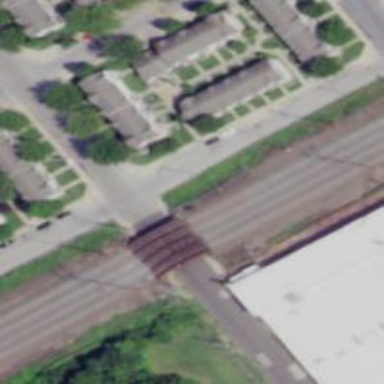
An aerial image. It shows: Bridge over electrified railway with contact line.